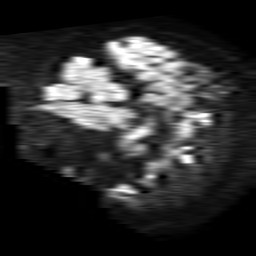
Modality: TRACE
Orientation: sagittal
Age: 81
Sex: female
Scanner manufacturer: philips
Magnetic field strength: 1.5 T
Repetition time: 4.6 s
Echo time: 0.08631 s